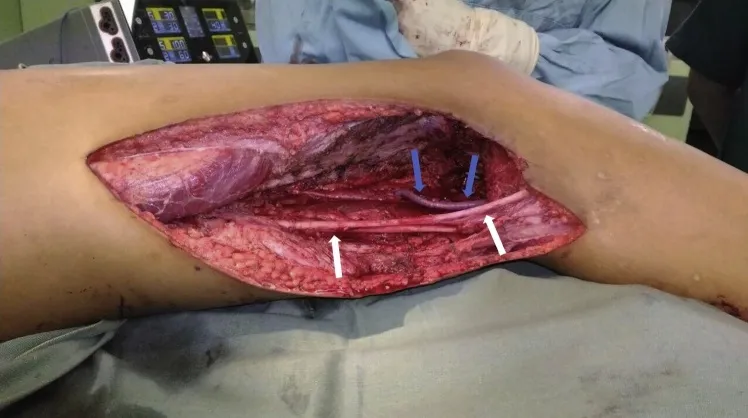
The popliteal artery was reconstructed with saphenous vein graft.
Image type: medical_photograph (other_medical_photograph)